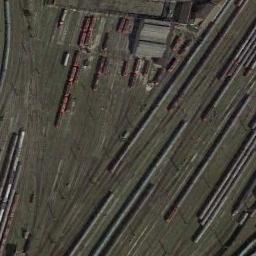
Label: railway